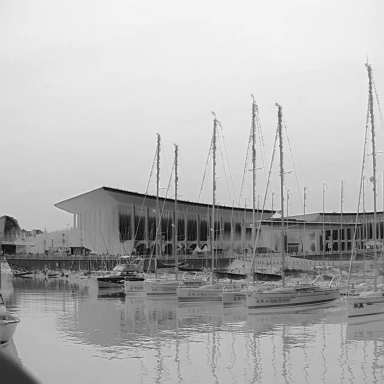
There are seven objects shown in the infrared image, including a canoe, and six sailboats.